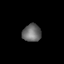
Tissue: skin
Cell type: Epithelial cells
Senescence score: 0.8742
Nuclear area (px): 319
Mean DAPI intensity: 107.934